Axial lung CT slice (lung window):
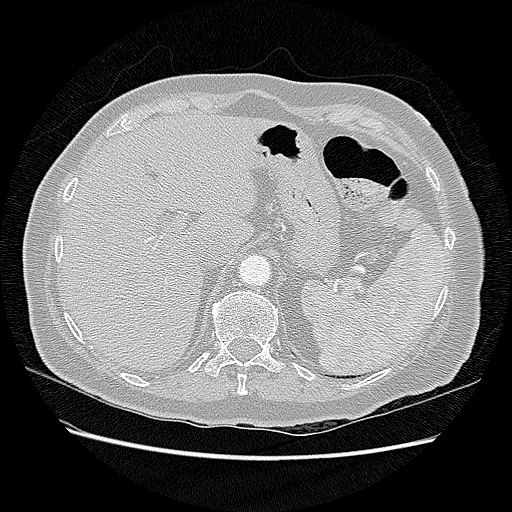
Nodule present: no